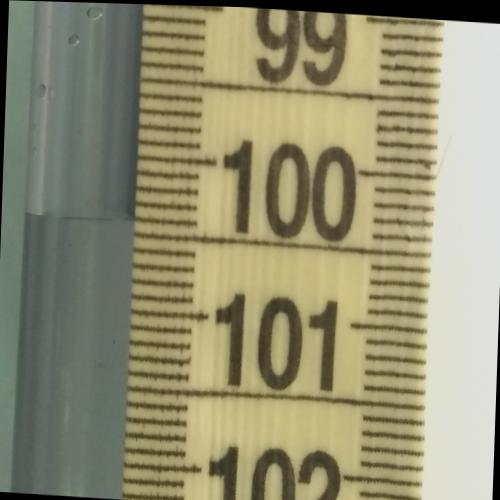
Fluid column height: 100.4 cm